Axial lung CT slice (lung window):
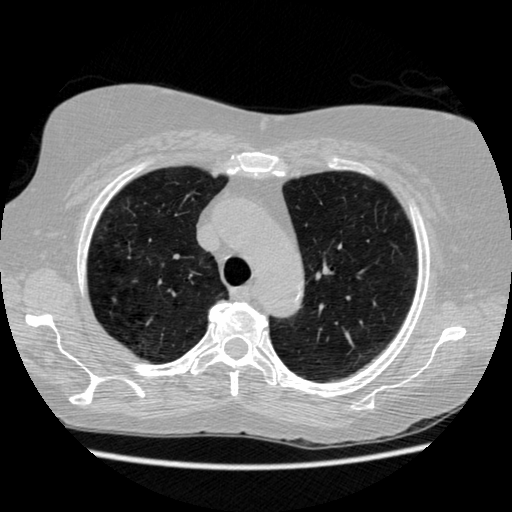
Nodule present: no